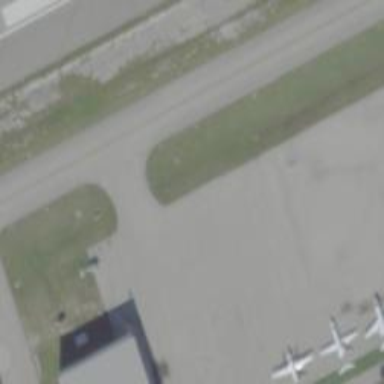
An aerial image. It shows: Image of taxiway at airport.